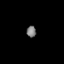
Tissue: skin
Cell type: Fibroblasts
Senescence score: 0.7398
Nuclear area (px): 105
Mean DAPI intensity: 123.657